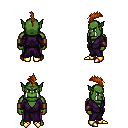
a pixel art fantasy rpg character, male body template, orc, green skin, purple robe, magenta pants, brunette mohawk hairstyle, leather bracers, gold boots, four views (front, back, left, right), 2x2 character sprite sheet, small pixel art, hard edges, no anti-aliasing